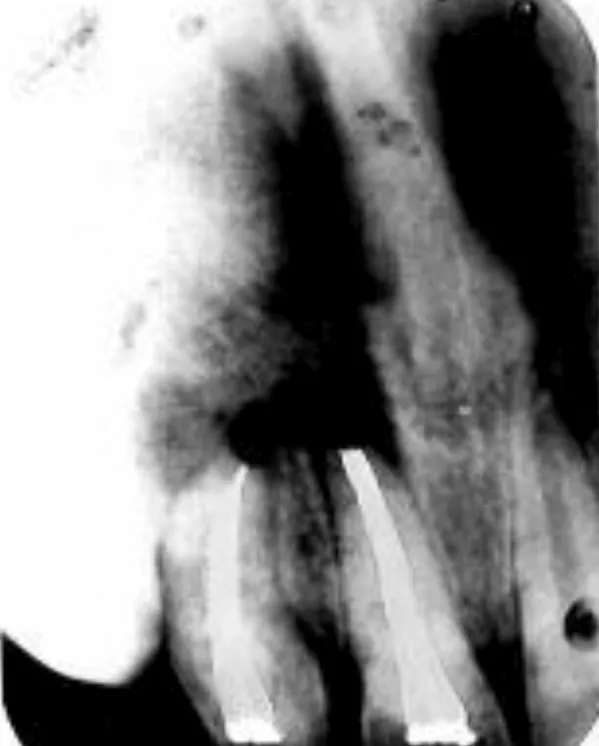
Postobturation.
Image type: radiology (scintigraphy)